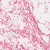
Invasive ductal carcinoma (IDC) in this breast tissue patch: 0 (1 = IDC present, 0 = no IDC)